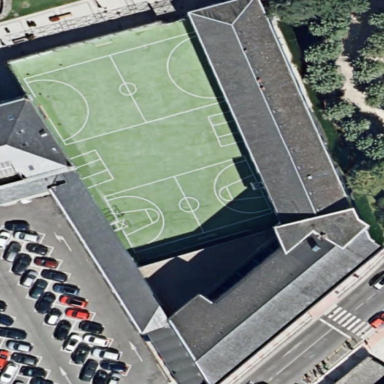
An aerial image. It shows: School.